Field crop: maize
Growth stage: 2
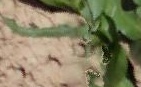
Species: maize